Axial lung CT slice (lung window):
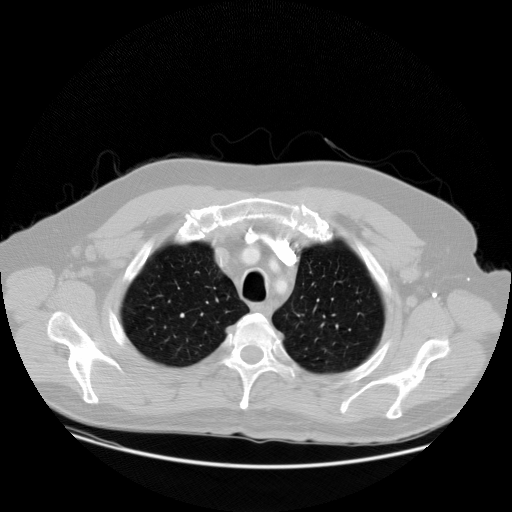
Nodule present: no